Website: apple
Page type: customer-info-address
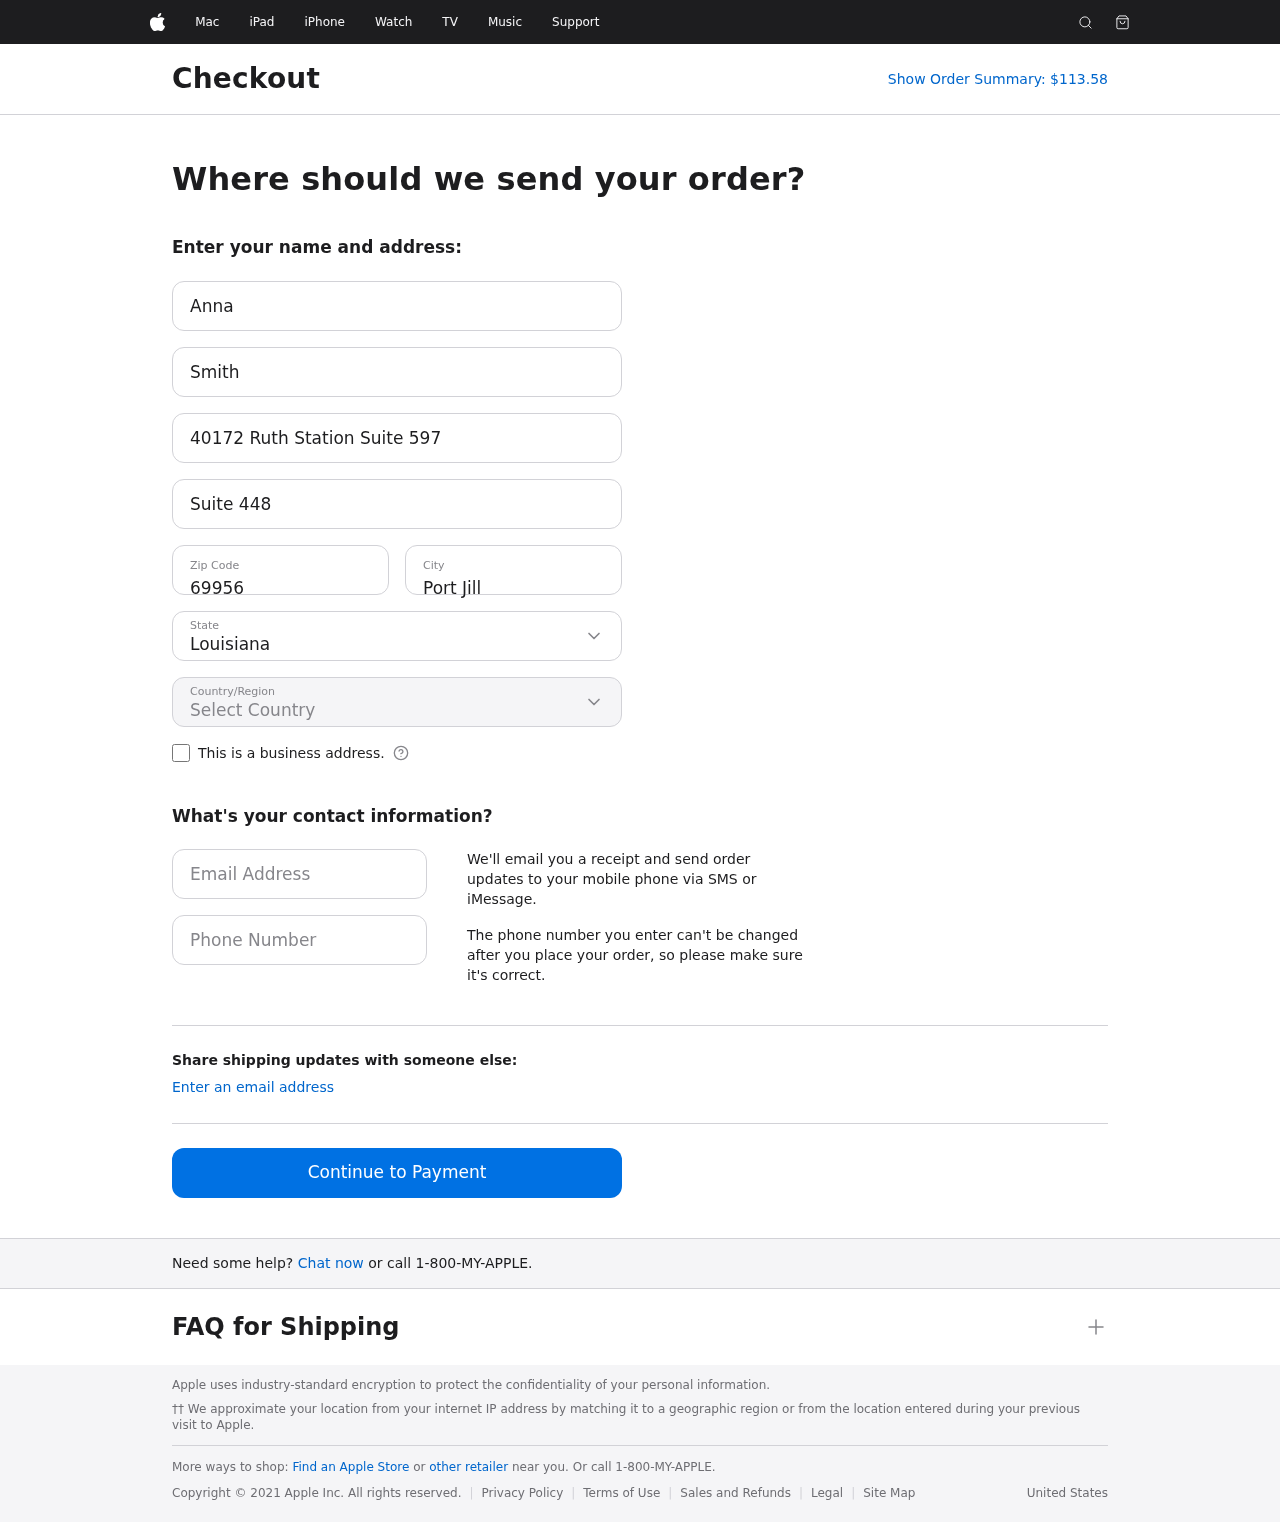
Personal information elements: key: PII_CITY
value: Port Jill
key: PII_COUNTRY
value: United States
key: PII_EMAIL
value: asmith@hotmail.com
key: PII_FIRSTNAME
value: Anna
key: PII_LASTNAME
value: Smith
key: PII_PHONE
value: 6136979818
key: PII_POSTCODE
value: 69956
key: PII_STATE
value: Louisiana
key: PII_STREET
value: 40172 Ruth Station Suite 597
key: PII_STREET2
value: Suite 448
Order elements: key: ORDER_TOTAL
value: Show Order Summary: $113.58